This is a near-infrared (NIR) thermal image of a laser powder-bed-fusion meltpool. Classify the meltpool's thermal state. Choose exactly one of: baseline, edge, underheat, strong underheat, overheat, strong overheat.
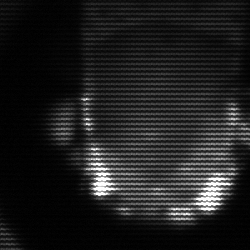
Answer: baseline